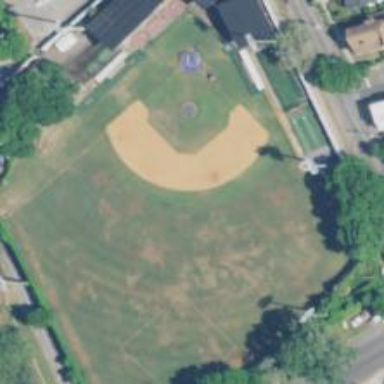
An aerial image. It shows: Baseball pitch for leisure and sports activities.